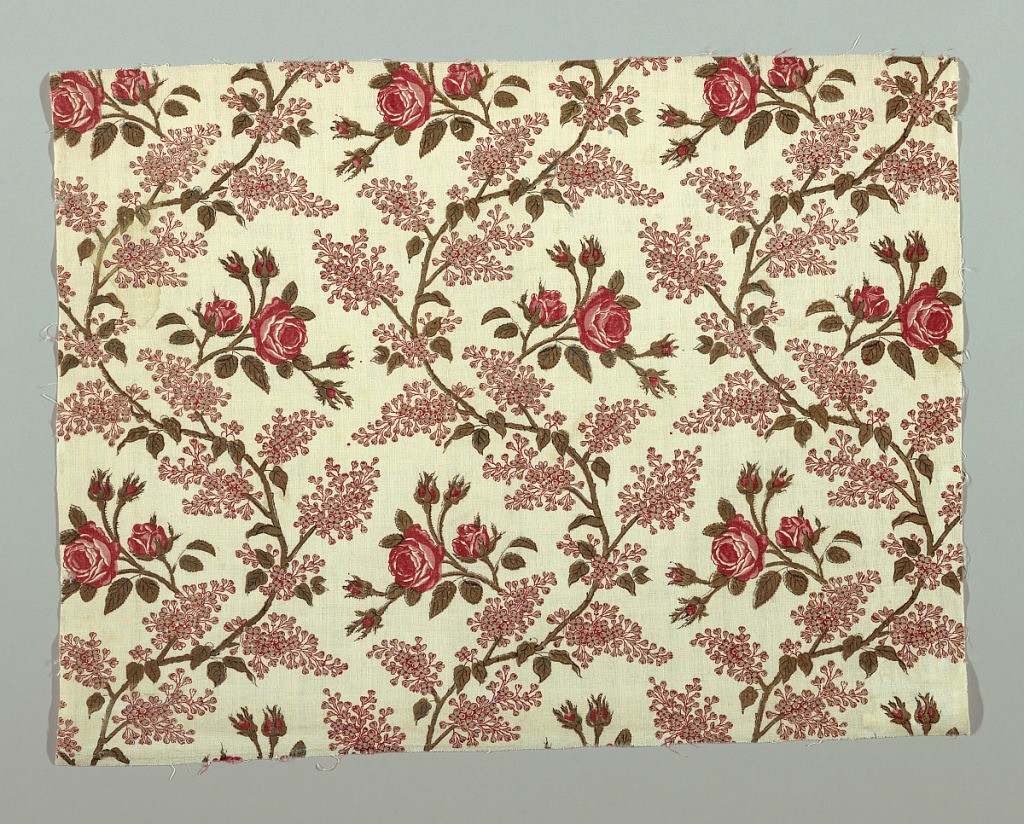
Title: Textile
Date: late 18th century
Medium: cotton Technique: block printed on plain weave
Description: Vertical curving vines with lilacs framing roses on a natural white background.